Brain MRI, t1w sequence, axial 2D slice.
Patient: age 30, sex F, weight 75 kg, height 1.7 m
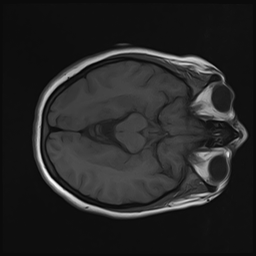